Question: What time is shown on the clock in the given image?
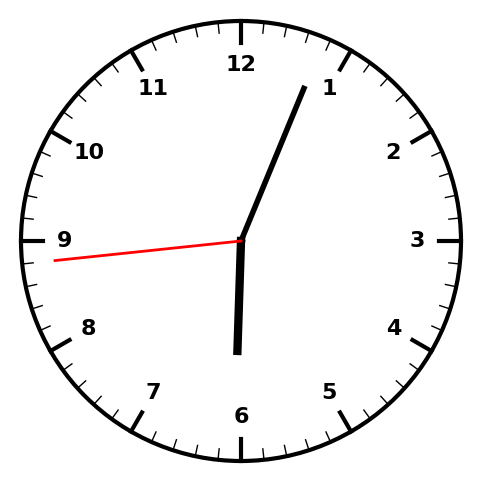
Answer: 06:03:44